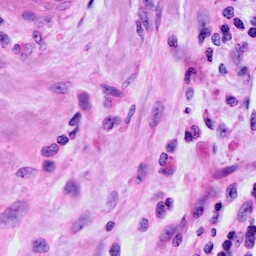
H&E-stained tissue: Cervix